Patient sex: M
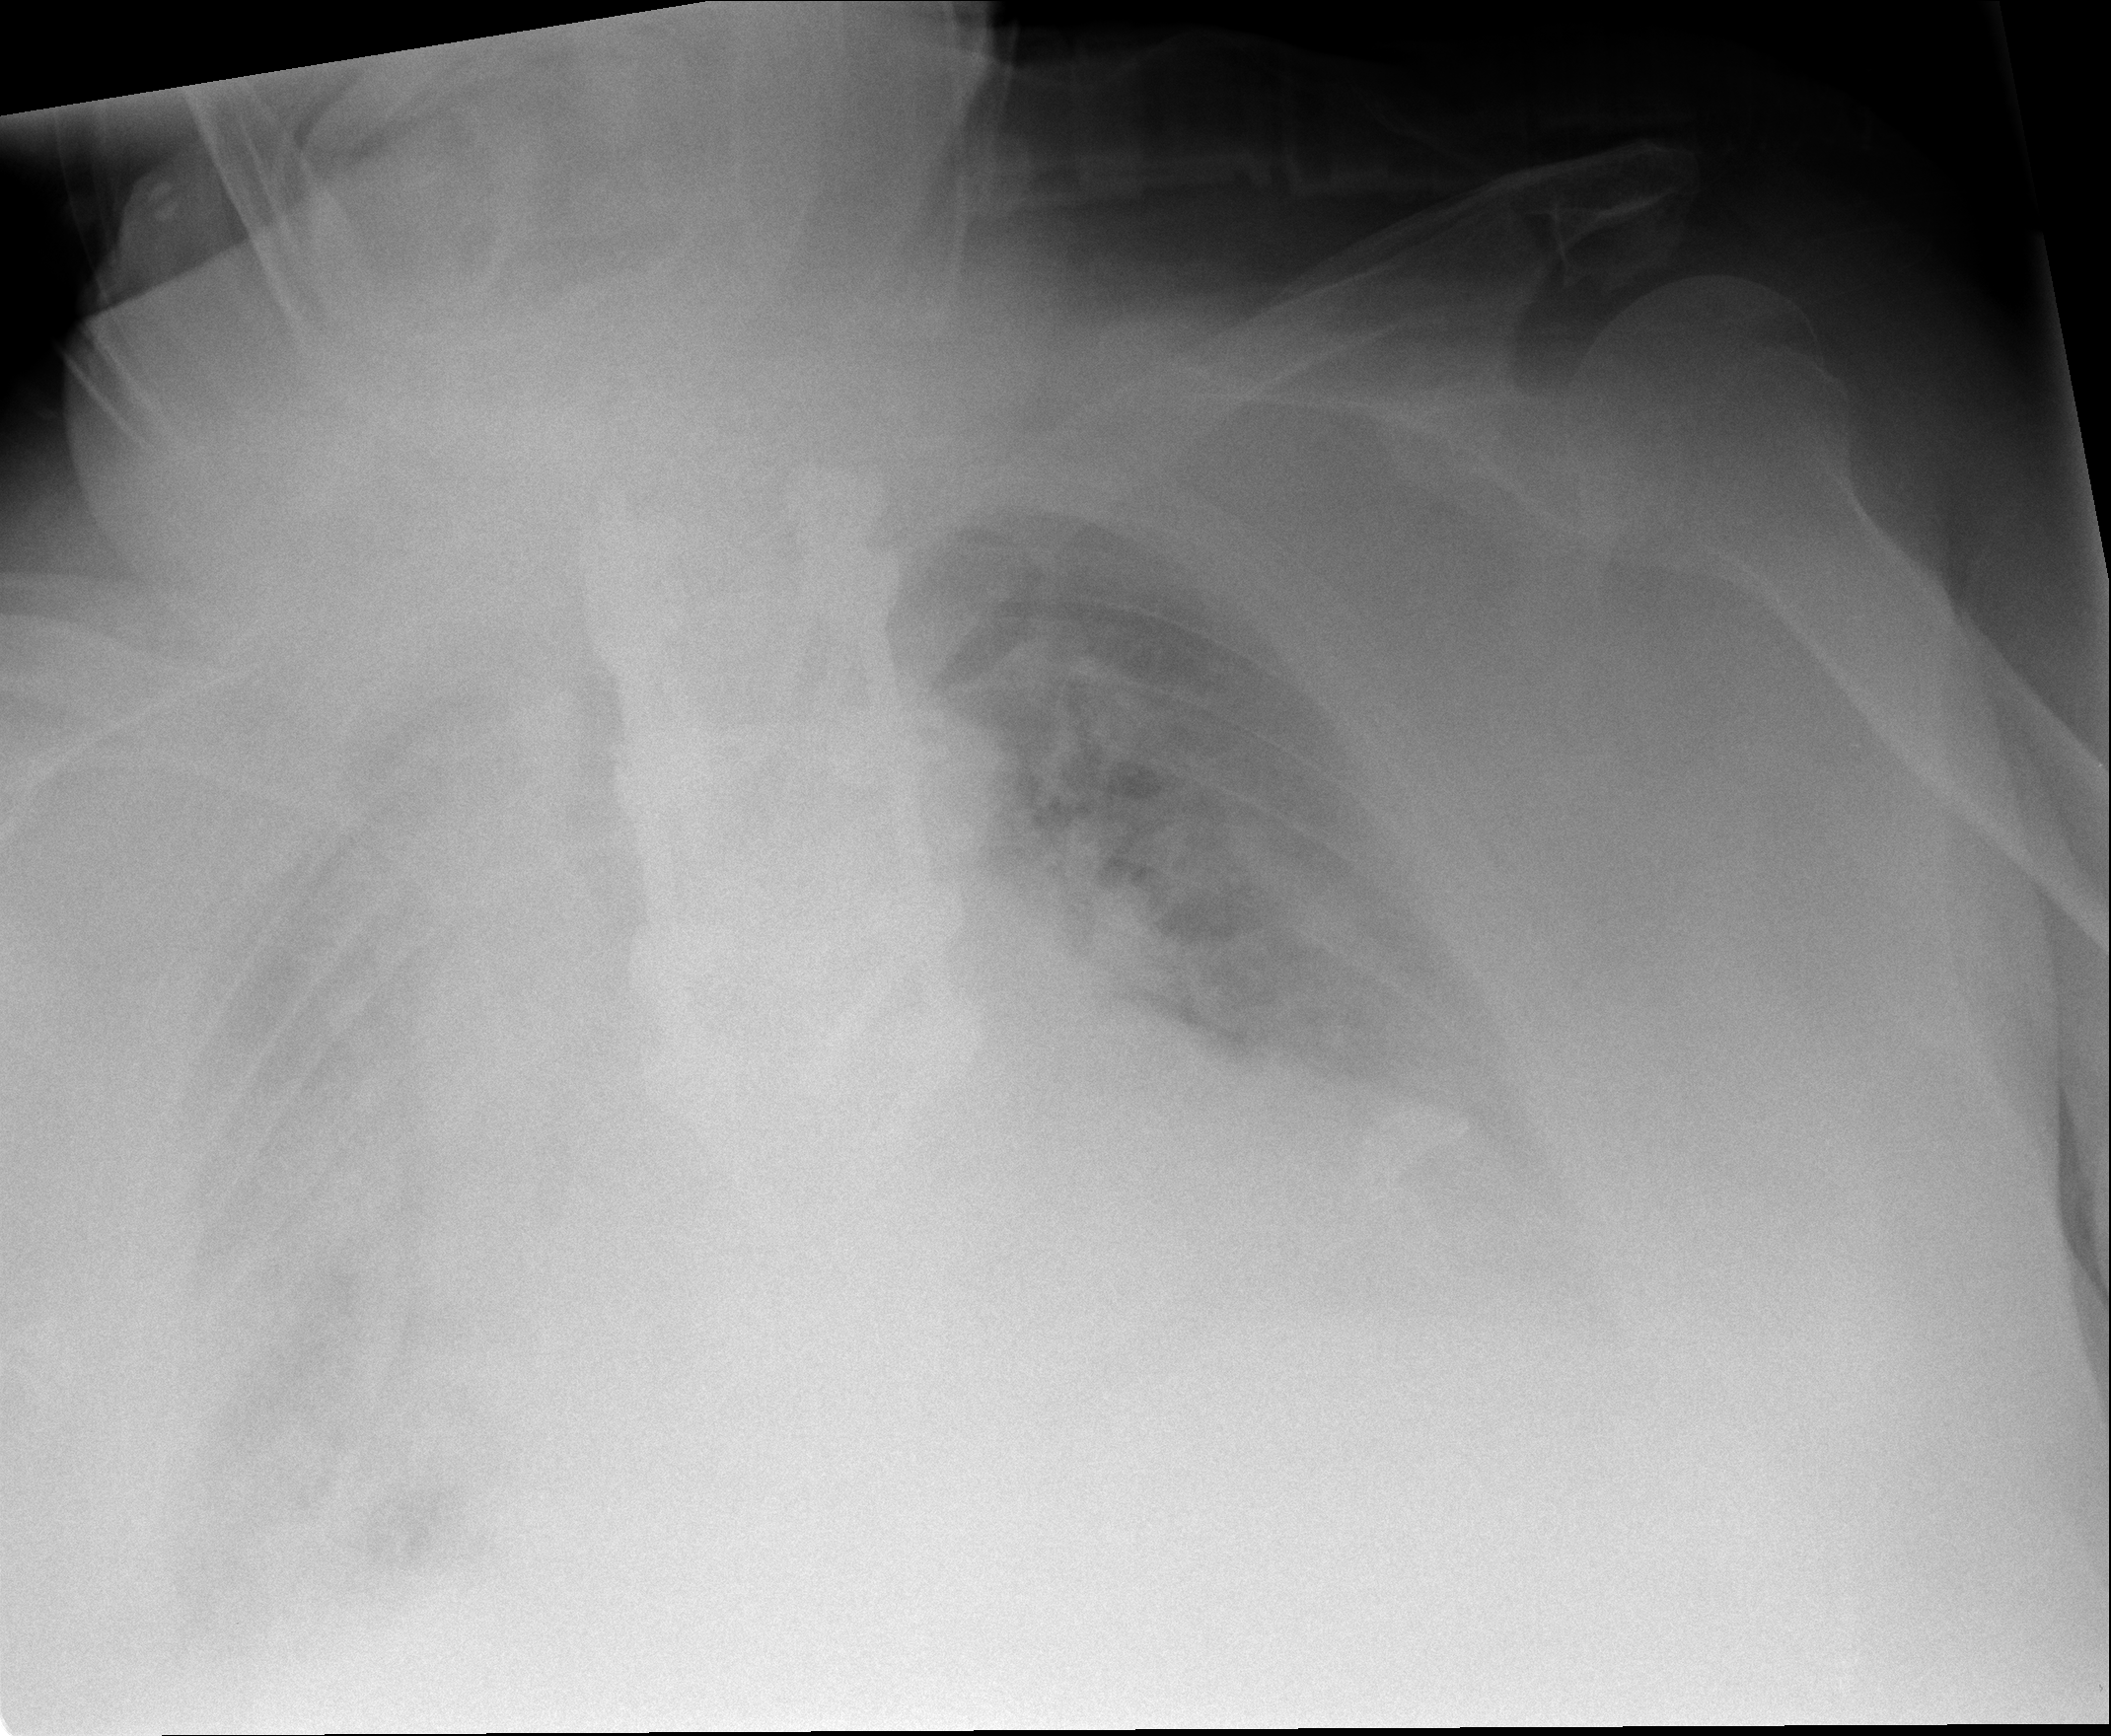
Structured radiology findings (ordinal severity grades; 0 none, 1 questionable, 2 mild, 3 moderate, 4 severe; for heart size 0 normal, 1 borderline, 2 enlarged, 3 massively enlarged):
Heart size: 2
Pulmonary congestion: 3
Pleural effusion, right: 2
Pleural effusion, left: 0
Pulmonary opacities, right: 3
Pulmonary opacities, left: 1
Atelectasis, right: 3
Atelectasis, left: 2